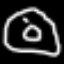
Label: donut